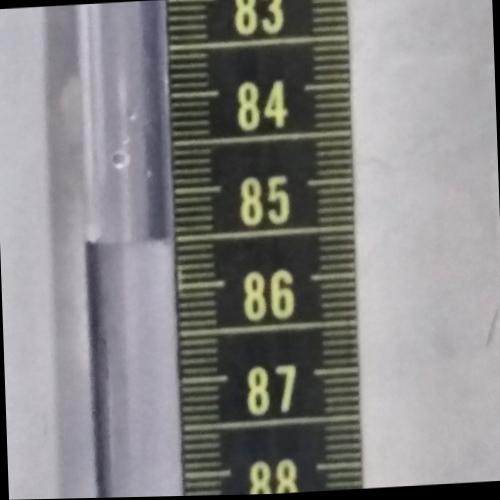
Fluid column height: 85.5 cm